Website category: movie
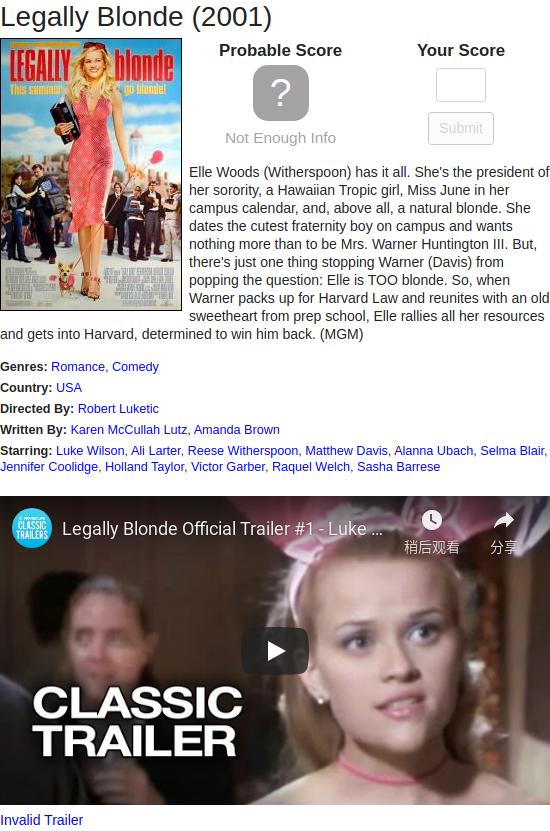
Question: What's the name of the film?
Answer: Legally Blonde

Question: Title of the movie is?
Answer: Legally Blonde

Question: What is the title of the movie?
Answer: Legally Blonde

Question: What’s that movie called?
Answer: Legally Blonde

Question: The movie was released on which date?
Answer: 2001

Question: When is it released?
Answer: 2001

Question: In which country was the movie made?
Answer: USA

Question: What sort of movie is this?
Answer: Romance

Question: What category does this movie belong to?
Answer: Romance

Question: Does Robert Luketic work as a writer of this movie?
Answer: no

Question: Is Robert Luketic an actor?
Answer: no

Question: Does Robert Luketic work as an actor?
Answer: no

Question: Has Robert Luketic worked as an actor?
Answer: no

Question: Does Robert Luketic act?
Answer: no

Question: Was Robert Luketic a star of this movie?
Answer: no

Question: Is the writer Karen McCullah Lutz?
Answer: yes

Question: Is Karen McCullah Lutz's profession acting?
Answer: no

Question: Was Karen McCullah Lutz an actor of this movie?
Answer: no

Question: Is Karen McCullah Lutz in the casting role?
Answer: no

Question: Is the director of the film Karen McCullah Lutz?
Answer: no

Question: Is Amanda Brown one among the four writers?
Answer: yes

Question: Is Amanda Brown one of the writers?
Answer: yes

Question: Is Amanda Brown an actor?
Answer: no

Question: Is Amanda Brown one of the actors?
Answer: no

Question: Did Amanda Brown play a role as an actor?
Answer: no

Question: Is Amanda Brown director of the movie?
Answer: no

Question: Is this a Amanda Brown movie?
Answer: no

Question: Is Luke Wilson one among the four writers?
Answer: no

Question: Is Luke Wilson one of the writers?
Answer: no

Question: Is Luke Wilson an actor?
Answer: yes

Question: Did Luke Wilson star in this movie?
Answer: yes

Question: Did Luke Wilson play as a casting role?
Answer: yes

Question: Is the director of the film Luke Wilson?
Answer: no

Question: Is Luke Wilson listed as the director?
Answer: no

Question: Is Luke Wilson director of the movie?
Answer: no

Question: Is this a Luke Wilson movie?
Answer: no

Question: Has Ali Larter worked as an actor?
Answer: yes

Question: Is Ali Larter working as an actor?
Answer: yes

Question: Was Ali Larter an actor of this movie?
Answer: yes

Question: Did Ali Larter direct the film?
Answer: no

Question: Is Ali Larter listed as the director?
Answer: no

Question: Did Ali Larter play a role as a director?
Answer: no

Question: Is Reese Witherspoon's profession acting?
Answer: yes

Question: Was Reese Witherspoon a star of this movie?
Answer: yes

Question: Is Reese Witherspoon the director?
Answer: no

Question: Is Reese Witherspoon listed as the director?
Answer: no

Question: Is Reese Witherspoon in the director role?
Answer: no

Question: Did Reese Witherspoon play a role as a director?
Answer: no

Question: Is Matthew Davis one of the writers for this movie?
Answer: no

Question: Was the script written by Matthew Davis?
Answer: no

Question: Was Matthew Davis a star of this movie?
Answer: yes

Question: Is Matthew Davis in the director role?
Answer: no

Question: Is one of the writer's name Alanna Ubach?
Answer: no

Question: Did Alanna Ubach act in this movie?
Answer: yes

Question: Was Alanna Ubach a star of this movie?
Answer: yes

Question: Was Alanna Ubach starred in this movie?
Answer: yes

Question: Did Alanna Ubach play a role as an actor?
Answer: yes

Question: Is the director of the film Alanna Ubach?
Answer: no

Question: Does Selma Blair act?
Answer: yes

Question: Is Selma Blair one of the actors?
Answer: yes

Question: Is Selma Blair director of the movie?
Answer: no

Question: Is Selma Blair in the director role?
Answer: no

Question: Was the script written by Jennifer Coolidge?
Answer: no

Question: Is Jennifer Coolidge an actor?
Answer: yes